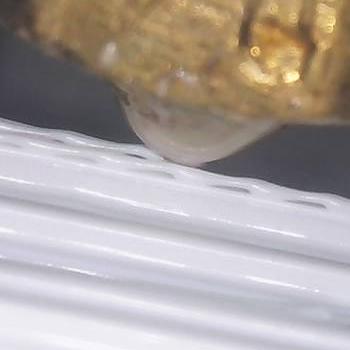
Flow rate: 52%